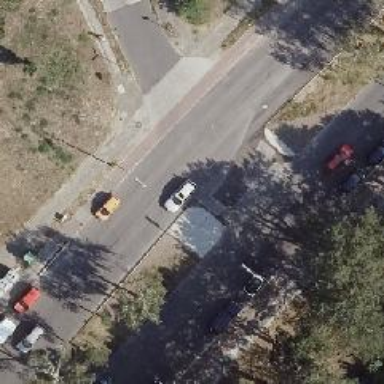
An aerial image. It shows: Secondary road with asphalt surface. There is cycle track on the right side.